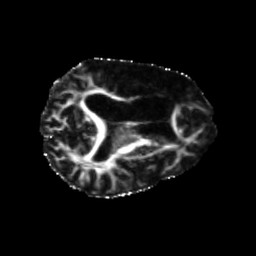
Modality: FA
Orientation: axial
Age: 71
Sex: female
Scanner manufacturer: siemens
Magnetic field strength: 3 T
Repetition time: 5.25 s
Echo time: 0.08 s